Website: macys
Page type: customer-info-address
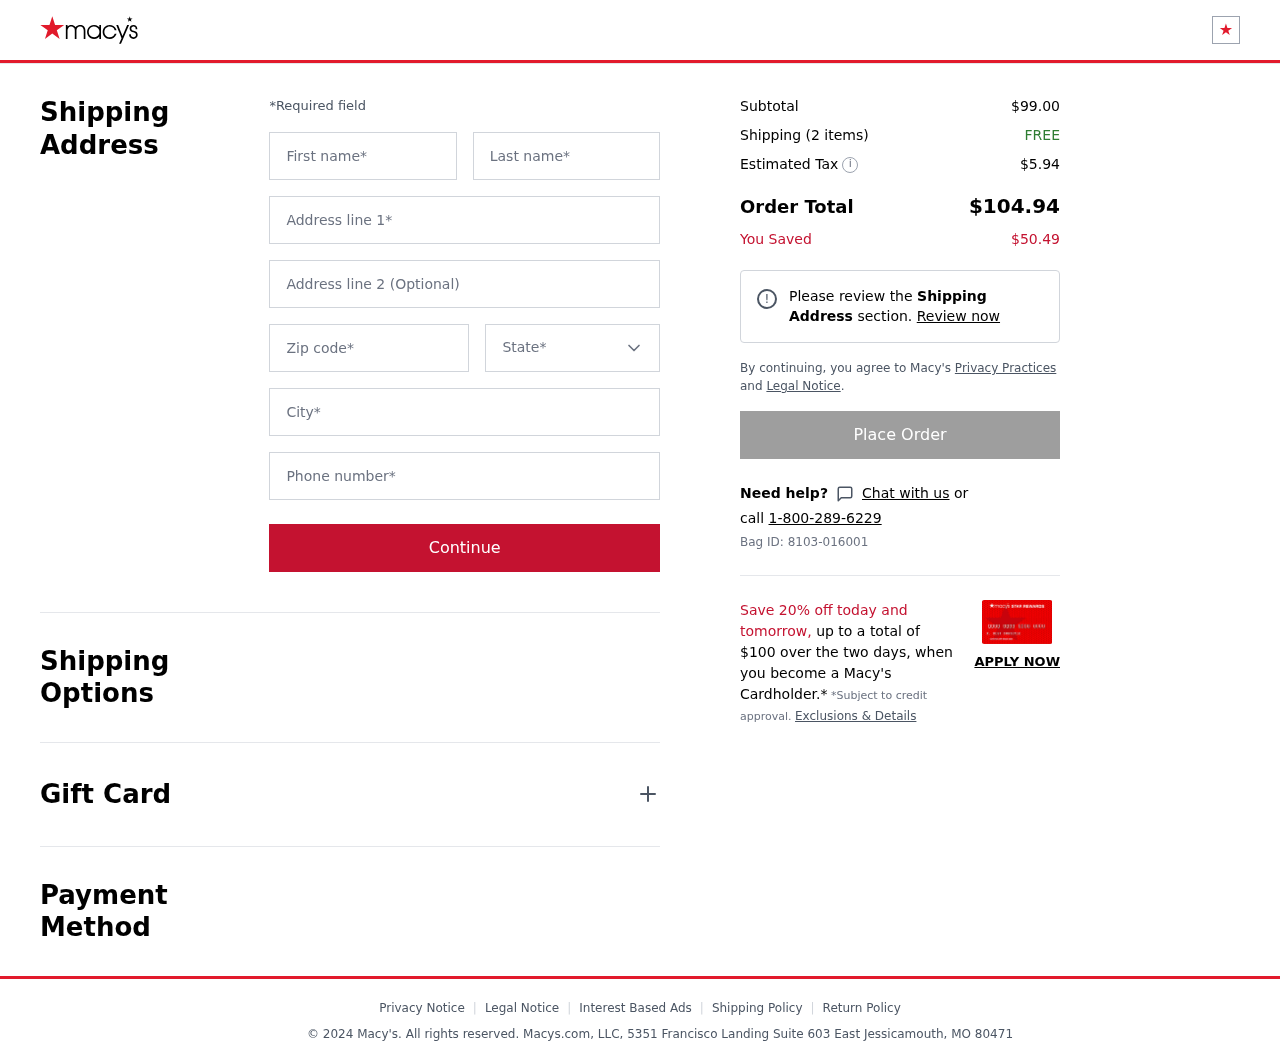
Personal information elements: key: PII_CITY
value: East Jessicamouth
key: PII_FIRSTNAME
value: Aaron
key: PII_LASTNAME
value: Hubbard
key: PII_PHONE
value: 9973529771
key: PII_POSTCODE
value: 80471
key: PII_STATE
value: Missouri
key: PII_STREET
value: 5351 Francisco Landing Suite 603
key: PII_STREET2
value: Suite 594
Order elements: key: ORDER_SUBTOTAL
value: $99.00
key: ORDER_NUM_ITEMS
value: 2
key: ORDER_SHIPPING_COST
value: FREE
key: ORDER_TAX
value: $5.94
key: ORDER_TOTAL
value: $104.94
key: ORDER_SAVINGS
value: $50.49
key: ORDER_BAG_ID
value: Bag ID: 8103-016001